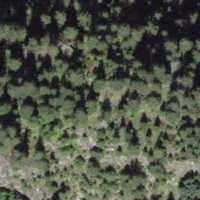
EUNIS habitat code: 44
Species observed at this site:
Lasiommata maera
Nucifraga caryocatactes